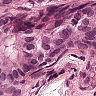
Metastatic tissue present: yes